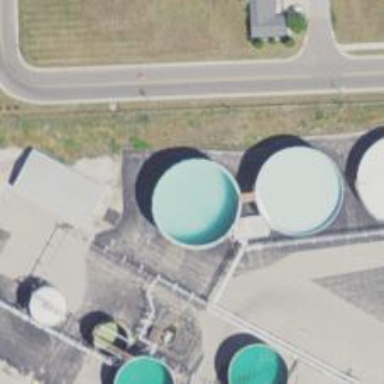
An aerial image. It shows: Storage tank with man-made structure.